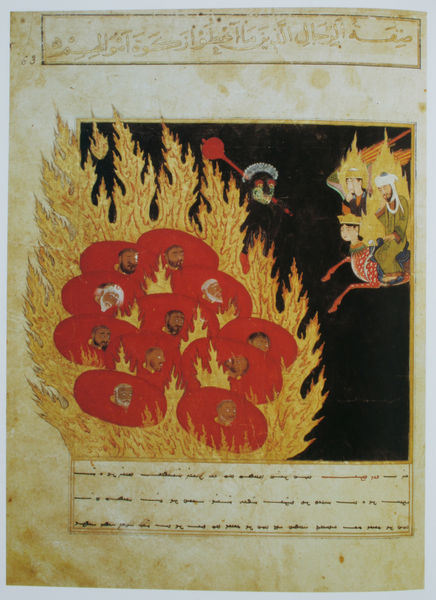
Titel: "Die Folter der Geizigen, die den Zehnten nicht bezahlt haben"
Künstler: Hari-Malik Bakhshi
Standort: Paris
Institution: Bibliothèque Nationale.
Schlagwörter: blau, feuer, flügel, gemälde, kopf, mann, weiß, aquarell, frauen, gelb, menschen, ocker, braun, frau, grau, hintergrund, köpfe, männer, orange, schwarz, zeichnung, rot, tier, tiere, beige, haube, ornament, alt, bart, gesichter, bibel, gesicht, mensch, rahmen, bild, gold, blatt, krone, rosa, schminke, schön, fliegen, pferd, pferde, reiter, huf, hufe, farbig, schrift, papier, stab, grafik, vergilbt, rand, brand, kissen, dekor, ornamente, schriftzeichen, foto, blut, flamme, maske, buch, orient, orientalisch, rechteck, brennen, flammen, flug, clown, asien, seite, illustration, scharz, text, buchstabe, buchstaben, kreise, beschriftung, koloriert, darstellung, grinsen, buchdruck, buchseite, kasten, flecken, pergament, arabisch, fegefeuer, hölle, jüngstes gericht, teufel, verdammnis, seelen, fabelwesen, fleckig, heilige, turban, miniatur, prophet, pfeil, arabien, islam, handschrift, sultan, inferno, einrahmung, abendland, buchmalerei, morgenland, koran, mohammed, tora, manuskript, plättchen, illumination, koranseite, köpfer, brennt, mertyrer, orientalisitk, feuertod